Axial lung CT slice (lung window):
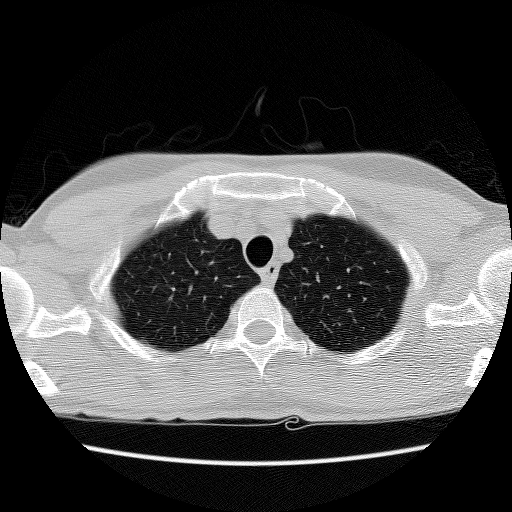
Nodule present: no